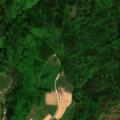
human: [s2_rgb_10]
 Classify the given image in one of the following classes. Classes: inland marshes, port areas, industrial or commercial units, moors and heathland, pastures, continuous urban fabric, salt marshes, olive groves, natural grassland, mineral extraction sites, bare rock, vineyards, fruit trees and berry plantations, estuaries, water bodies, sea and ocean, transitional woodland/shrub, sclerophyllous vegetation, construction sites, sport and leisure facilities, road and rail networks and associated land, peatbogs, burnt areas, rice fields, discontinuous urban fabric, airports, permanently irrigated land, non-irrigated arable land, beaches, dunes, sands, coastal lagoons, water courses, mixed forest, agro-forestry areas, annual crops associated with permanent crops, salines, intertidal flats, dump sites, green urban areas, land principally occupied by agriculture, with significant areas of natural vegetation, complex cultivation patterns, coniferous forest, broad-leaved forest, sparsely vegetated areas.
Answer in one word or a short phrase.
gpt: non-irrigated arable land, pastures, coniferous forest, mixed forest